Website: lowes
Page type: customer-info-address
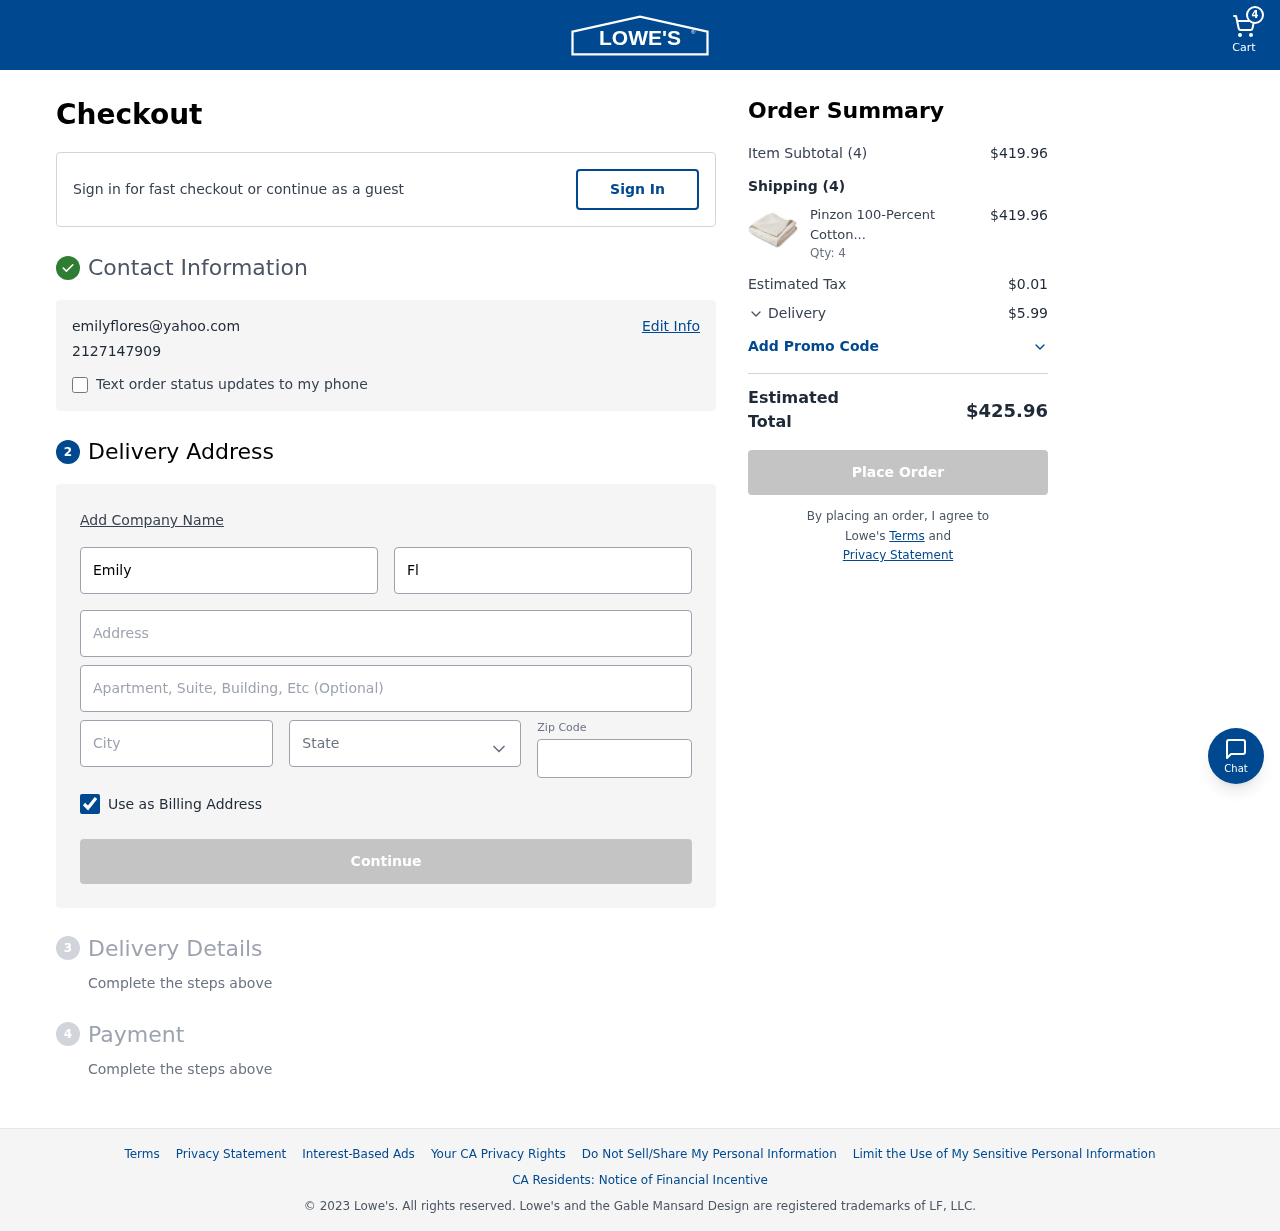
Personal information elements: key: PII_CITY
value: New Nathaniel
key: PII_EMAIL
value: emilyflores@yahoo.com
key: PII_FIRSTNAME
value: Emily
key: PII_LASTNAME
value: Flores
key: PII_PHONE
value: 2127147909
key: PII_POSTCODE
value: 98503
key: PII_STATE
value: South Carolina
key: PII_STREET
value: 977 Suzanne Via Suite 128
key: PII_STREET2
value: Suite 534
Product elements: key: PRODUCT1_NAME
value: Pinzon 100-Percent Cotton Jacquard Avalon Matelasse Coverlet
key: PRODUCT1_QUANTITY
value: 4
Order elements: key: ORDER_NUM_ITEMS
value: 4
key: ORDER_SUBTOTAL
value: $419.96
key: ORDER_NUM_ITEMS2
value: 4
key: ORDER_SUBTOTAL2
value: $419.96
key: ORDER_TAX
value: $0.01
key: ORDER_SHIPPING_COST
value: $5.99
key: ORDER_TOTAL
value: $425.96